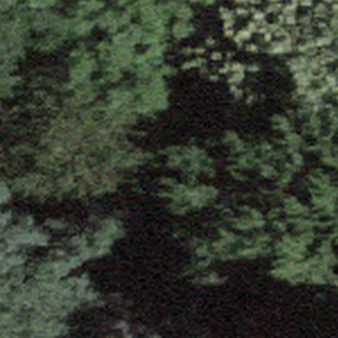
Label: other